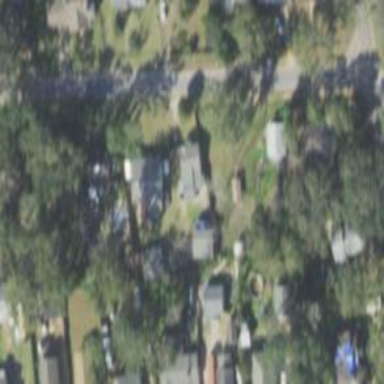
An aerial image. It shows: This residential area consists of single-family homes.